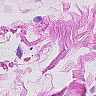
Metastatic tissue present: no